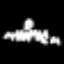
Label: hourglass